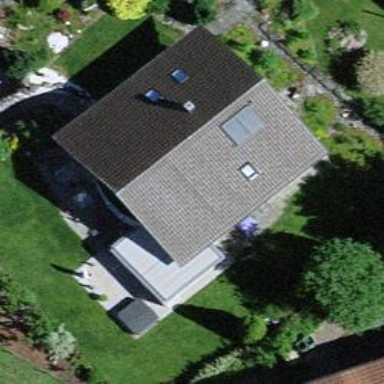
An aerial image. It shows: Residential building with gabled roof.